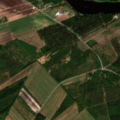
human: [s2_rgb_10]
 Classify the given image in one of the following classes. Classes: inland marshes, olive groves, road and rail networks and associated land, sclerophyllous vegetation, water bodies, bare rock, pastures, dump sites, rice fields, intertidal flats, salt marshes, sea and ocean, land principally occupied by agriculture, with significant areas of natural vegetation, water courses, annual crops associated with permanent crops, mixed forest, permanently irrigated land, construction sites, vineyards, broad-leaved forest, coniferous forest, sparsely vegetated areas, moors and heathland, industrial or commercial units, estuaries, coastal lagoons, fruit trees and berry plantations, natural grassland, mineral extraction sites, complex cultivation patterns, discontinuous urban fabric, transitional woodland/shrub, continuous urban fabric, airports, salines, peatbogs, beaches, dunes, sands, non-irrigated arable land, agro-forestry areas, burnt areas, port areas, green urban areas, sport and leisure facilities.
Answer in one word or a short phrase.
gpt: non-irrigated arable land, mixed forest, water courses